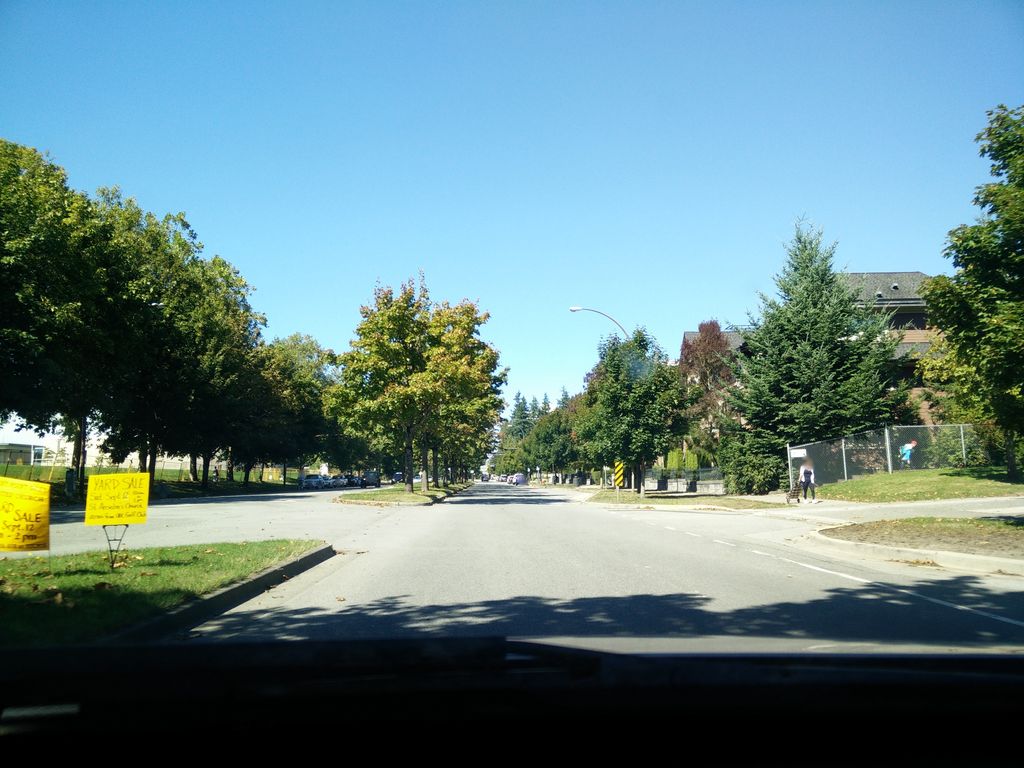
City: vancouver